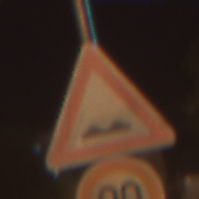
Verkehrszeichen: UnebeneFahrbahn
Zusatzzeichen unten: Geschwindigkeit90
Umgebung: Outdoor, Urban
Tageszeit: Night
Wetter: PartlyCloudy
Licht: Artificial
Jahreszeit: NotSpecified
Kontrast: HighContrast